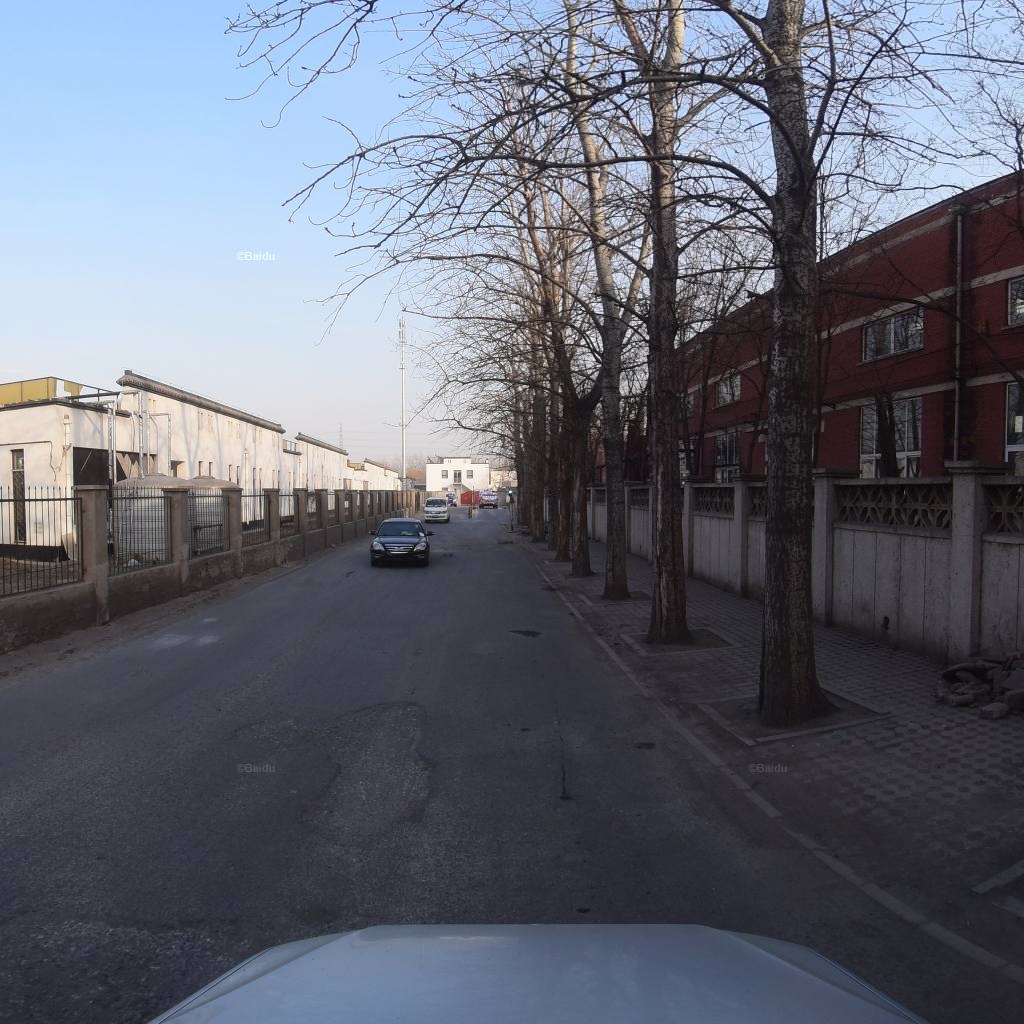
Region: Fengtai
Road damage annotations: pothole, pothole